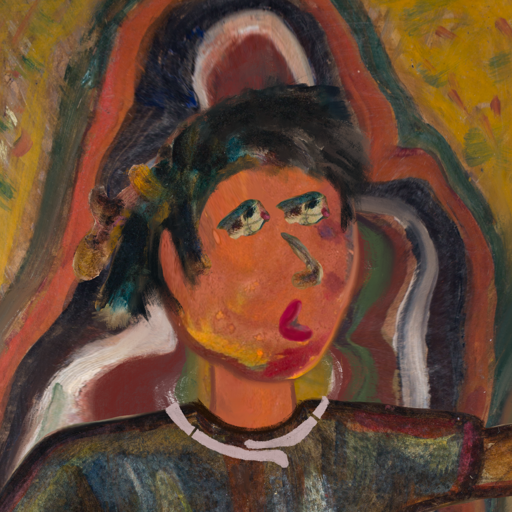
Background: AfterRaid, Head And Neck Side: Mother_And_Son_Son, Face Side: Pipe, Bust: Mosgoul, Hair Side: Pipe, Head Accessory: Blank, Second Necklace: Blank, Necklace: Hypocrite_2, Baby: Blank